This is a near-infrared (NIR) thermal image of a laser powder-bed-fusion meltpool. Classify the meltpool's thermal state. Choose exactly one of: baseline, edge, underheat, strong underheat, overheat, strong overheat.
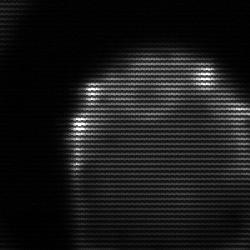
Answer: edge